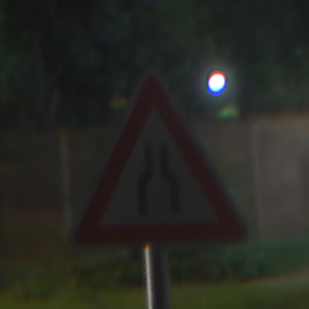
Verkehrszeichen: VerengteFahrbahn
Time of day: Night
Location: Outdoor (Suburban)
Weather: PartlyCloudy
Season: NotSpecified
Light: Artificial